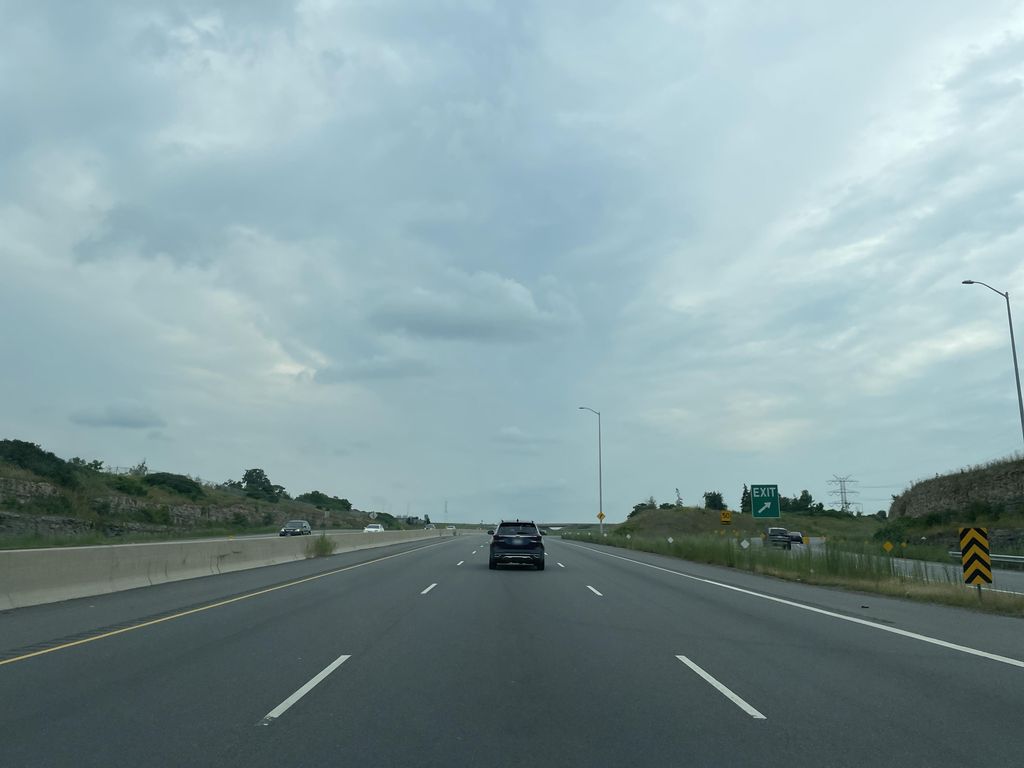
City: hamilton